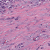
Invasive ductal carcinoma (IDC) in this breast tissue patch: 1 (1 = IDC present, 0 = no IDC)